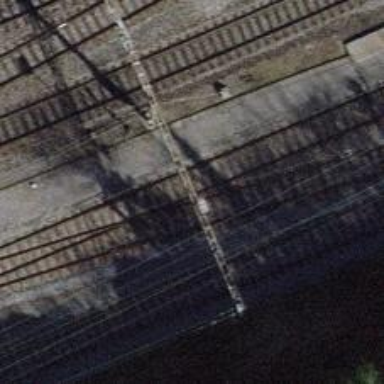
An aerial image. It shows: Catenary mast for power lines.